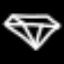
Label: diamond